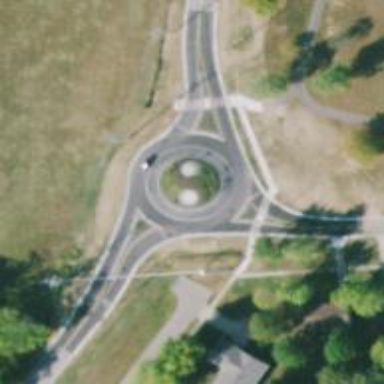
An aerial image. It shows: Roundabout at tertiary road junction.